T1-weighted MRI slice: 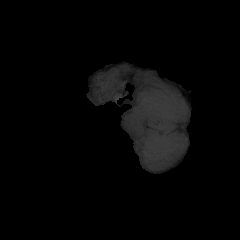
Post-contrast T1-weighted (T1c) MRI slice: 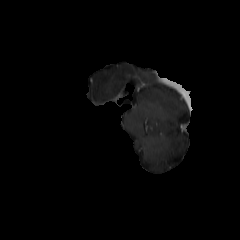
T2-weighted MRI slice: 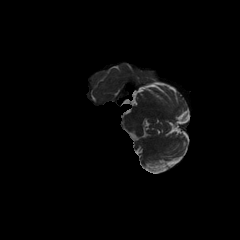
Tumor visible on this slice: no